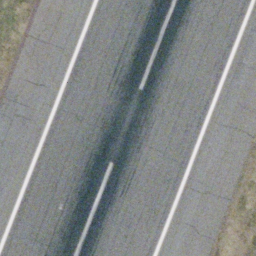
Label: runway